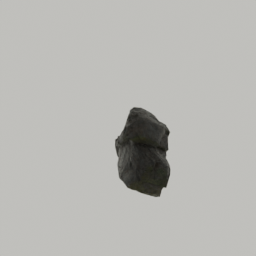
Label: nature